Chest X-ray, PA view. Patient: 65 years old, sex M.
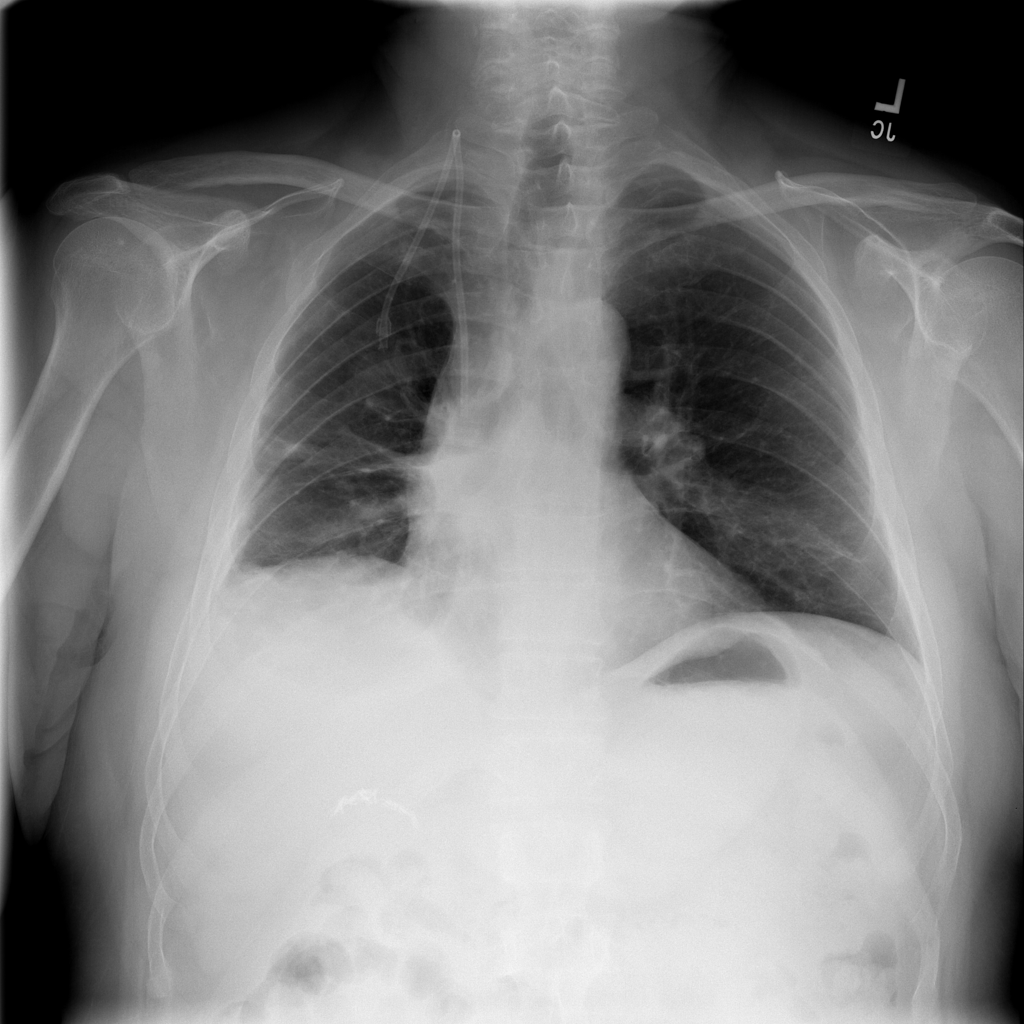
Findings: Atelectasis, Effusion